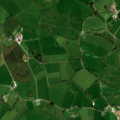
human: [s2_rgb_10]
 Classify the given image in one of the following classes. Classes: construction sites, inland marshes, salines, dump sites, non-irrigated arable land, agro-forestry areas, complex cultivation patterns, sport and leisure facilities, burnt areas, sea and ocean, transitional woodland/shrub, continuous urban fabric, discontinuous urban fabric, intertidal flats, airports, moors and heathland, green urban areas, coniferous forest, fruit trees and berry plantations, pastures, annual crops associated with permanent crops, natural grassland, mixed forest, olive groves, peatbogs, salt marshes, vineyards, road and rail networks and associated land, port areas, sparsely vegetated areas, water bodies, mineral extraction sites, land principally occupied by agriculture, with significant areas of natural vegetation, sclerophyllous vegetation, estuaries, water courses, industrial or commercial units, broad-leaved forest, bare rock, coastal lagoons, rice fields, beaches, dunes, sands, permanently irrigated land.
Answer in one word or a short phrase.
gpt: pastures